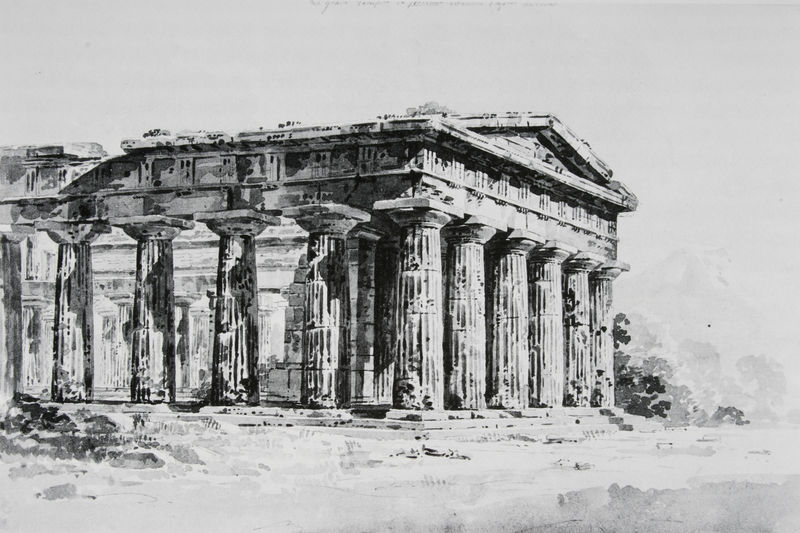
Titel: Ansicht des großen Tempels in Paestum
Künstler: Friedrich von Gärtner
Standort: München
Institution: Architekturmuseum der Technischen Universität
Schlagwörter: baum, berg, dunkel, himmel, schatten, weiß, aquarell, bäume, landschaft, sand, grau, hell, licht, schwarz, skizze, säule, säulen, zeichnung, dach, gebäude, gras, schloss, wiese, alt, architektur, sockel, stein, erde, strauch, busch, büsche, gebüsch, sonne, innen, pflanze, schrift, italien, studie, trocken, giebel, grafik, graphik, massiv, hof, treppe, treppen, kaiser, stufen, grass, halle, tusche, arkade, ruine, antike, palast, druck, schwarz-weiß, illustration, bleistift, beten, sonnig, architrav, arkaden, kapitelle, rom, fries, römer, sims, kaputt, gesims, ionisch, portikus, griechen, götter, griechisch, griechenland, zerstört, tempel, museum, dorisch, kolonne, lavierung, römisch, athen, kapitel, gebälk, akropolis, parthenon, schinkel, säulenhalle, sizilien, abakus, echinus, tympanon, attika, schäfte, triglyphen, tuschezeichnung, vorplatz, säulenordnung, metope, metopen, triglyphe, triklyphen, kanelüren, entasis, kanelluren, grichenland, peripteros, mutuli, antentempel, dorische, dorische säulen, kolosseum, blöcke, agrigent, überreste, altertum, bildung, bushc, grischisch, dorich, entarsis, früheste, trigplyphen, gesmis, attikus, himmel#, säulentempel, parphenon, mediterranio, aäulenhalle